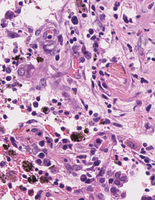
Tumor epithelial tissue: yes
Tumor-associated stroma tissue: yes
Normal tissue: no